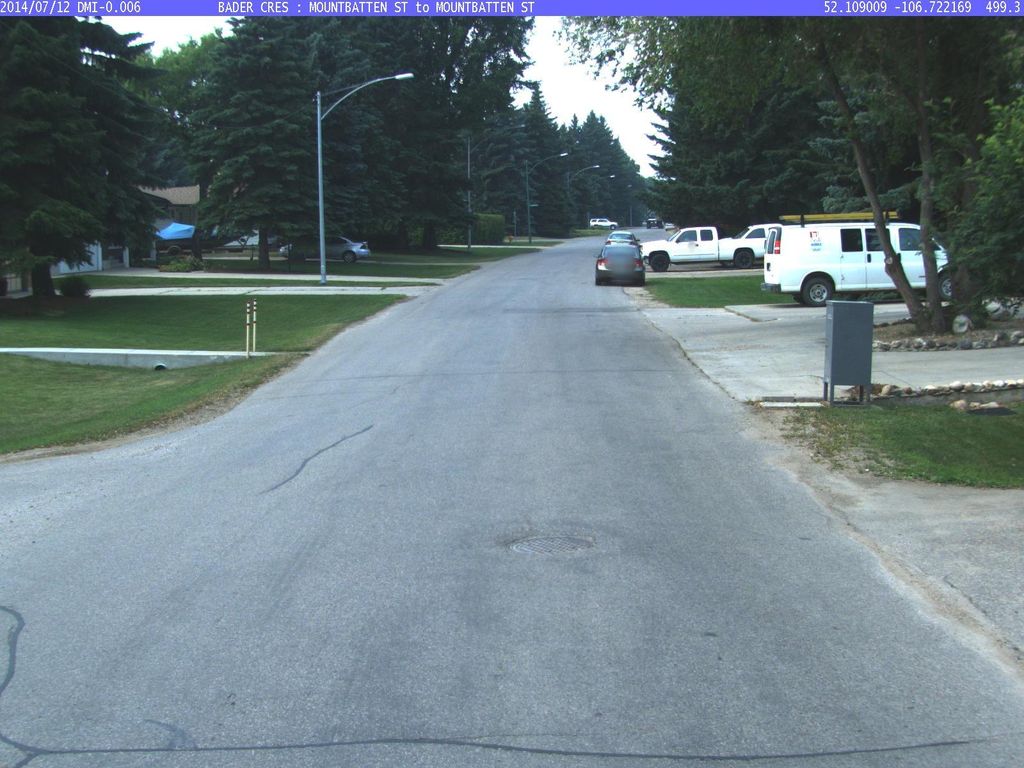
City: saskatoon